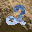
Label: 2